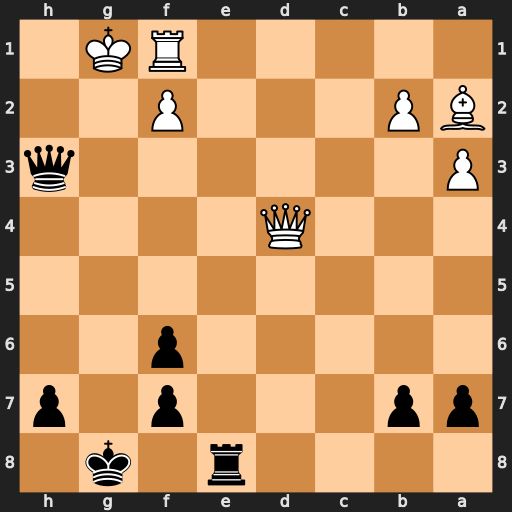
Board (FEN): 4r1k1/pp3p1p/5p2/8/3Q4/P6q/BP3P2/5RK1
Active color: b
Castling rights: -
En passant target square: -
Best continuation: Re5 Qxe5 fxe5